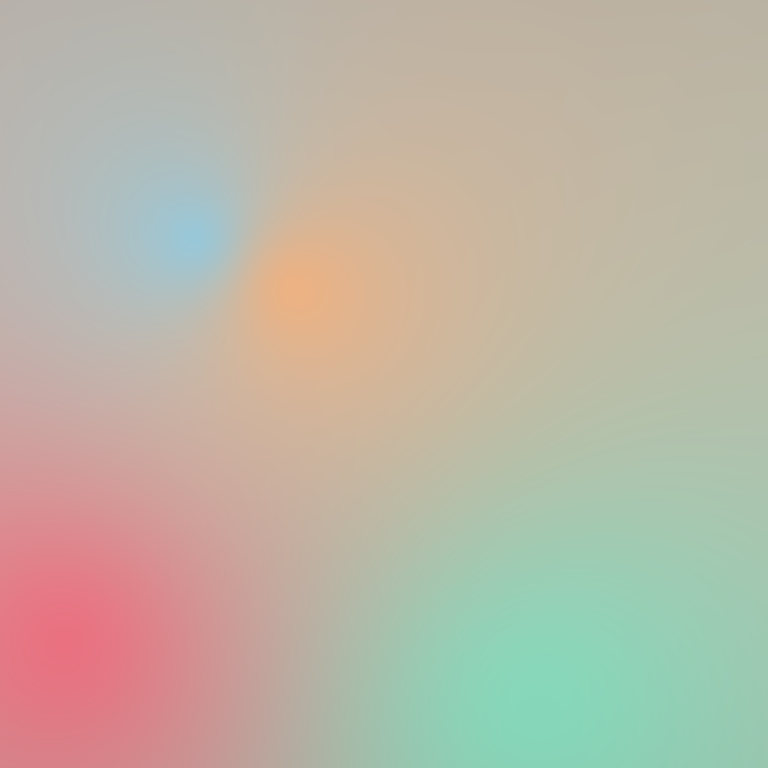
Abstract light effect, smooth gradient from soft peach to gentle teal, serene atmosphere, diffuse glow, no room, no furniture, no objects.